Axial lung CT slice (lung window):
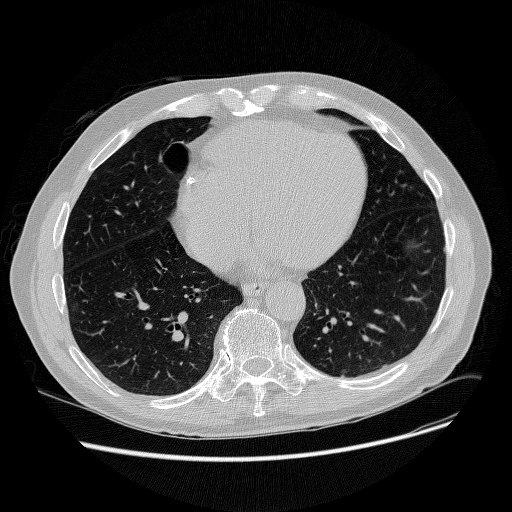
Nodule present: yes
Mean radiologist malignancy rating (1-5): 3